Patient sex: M
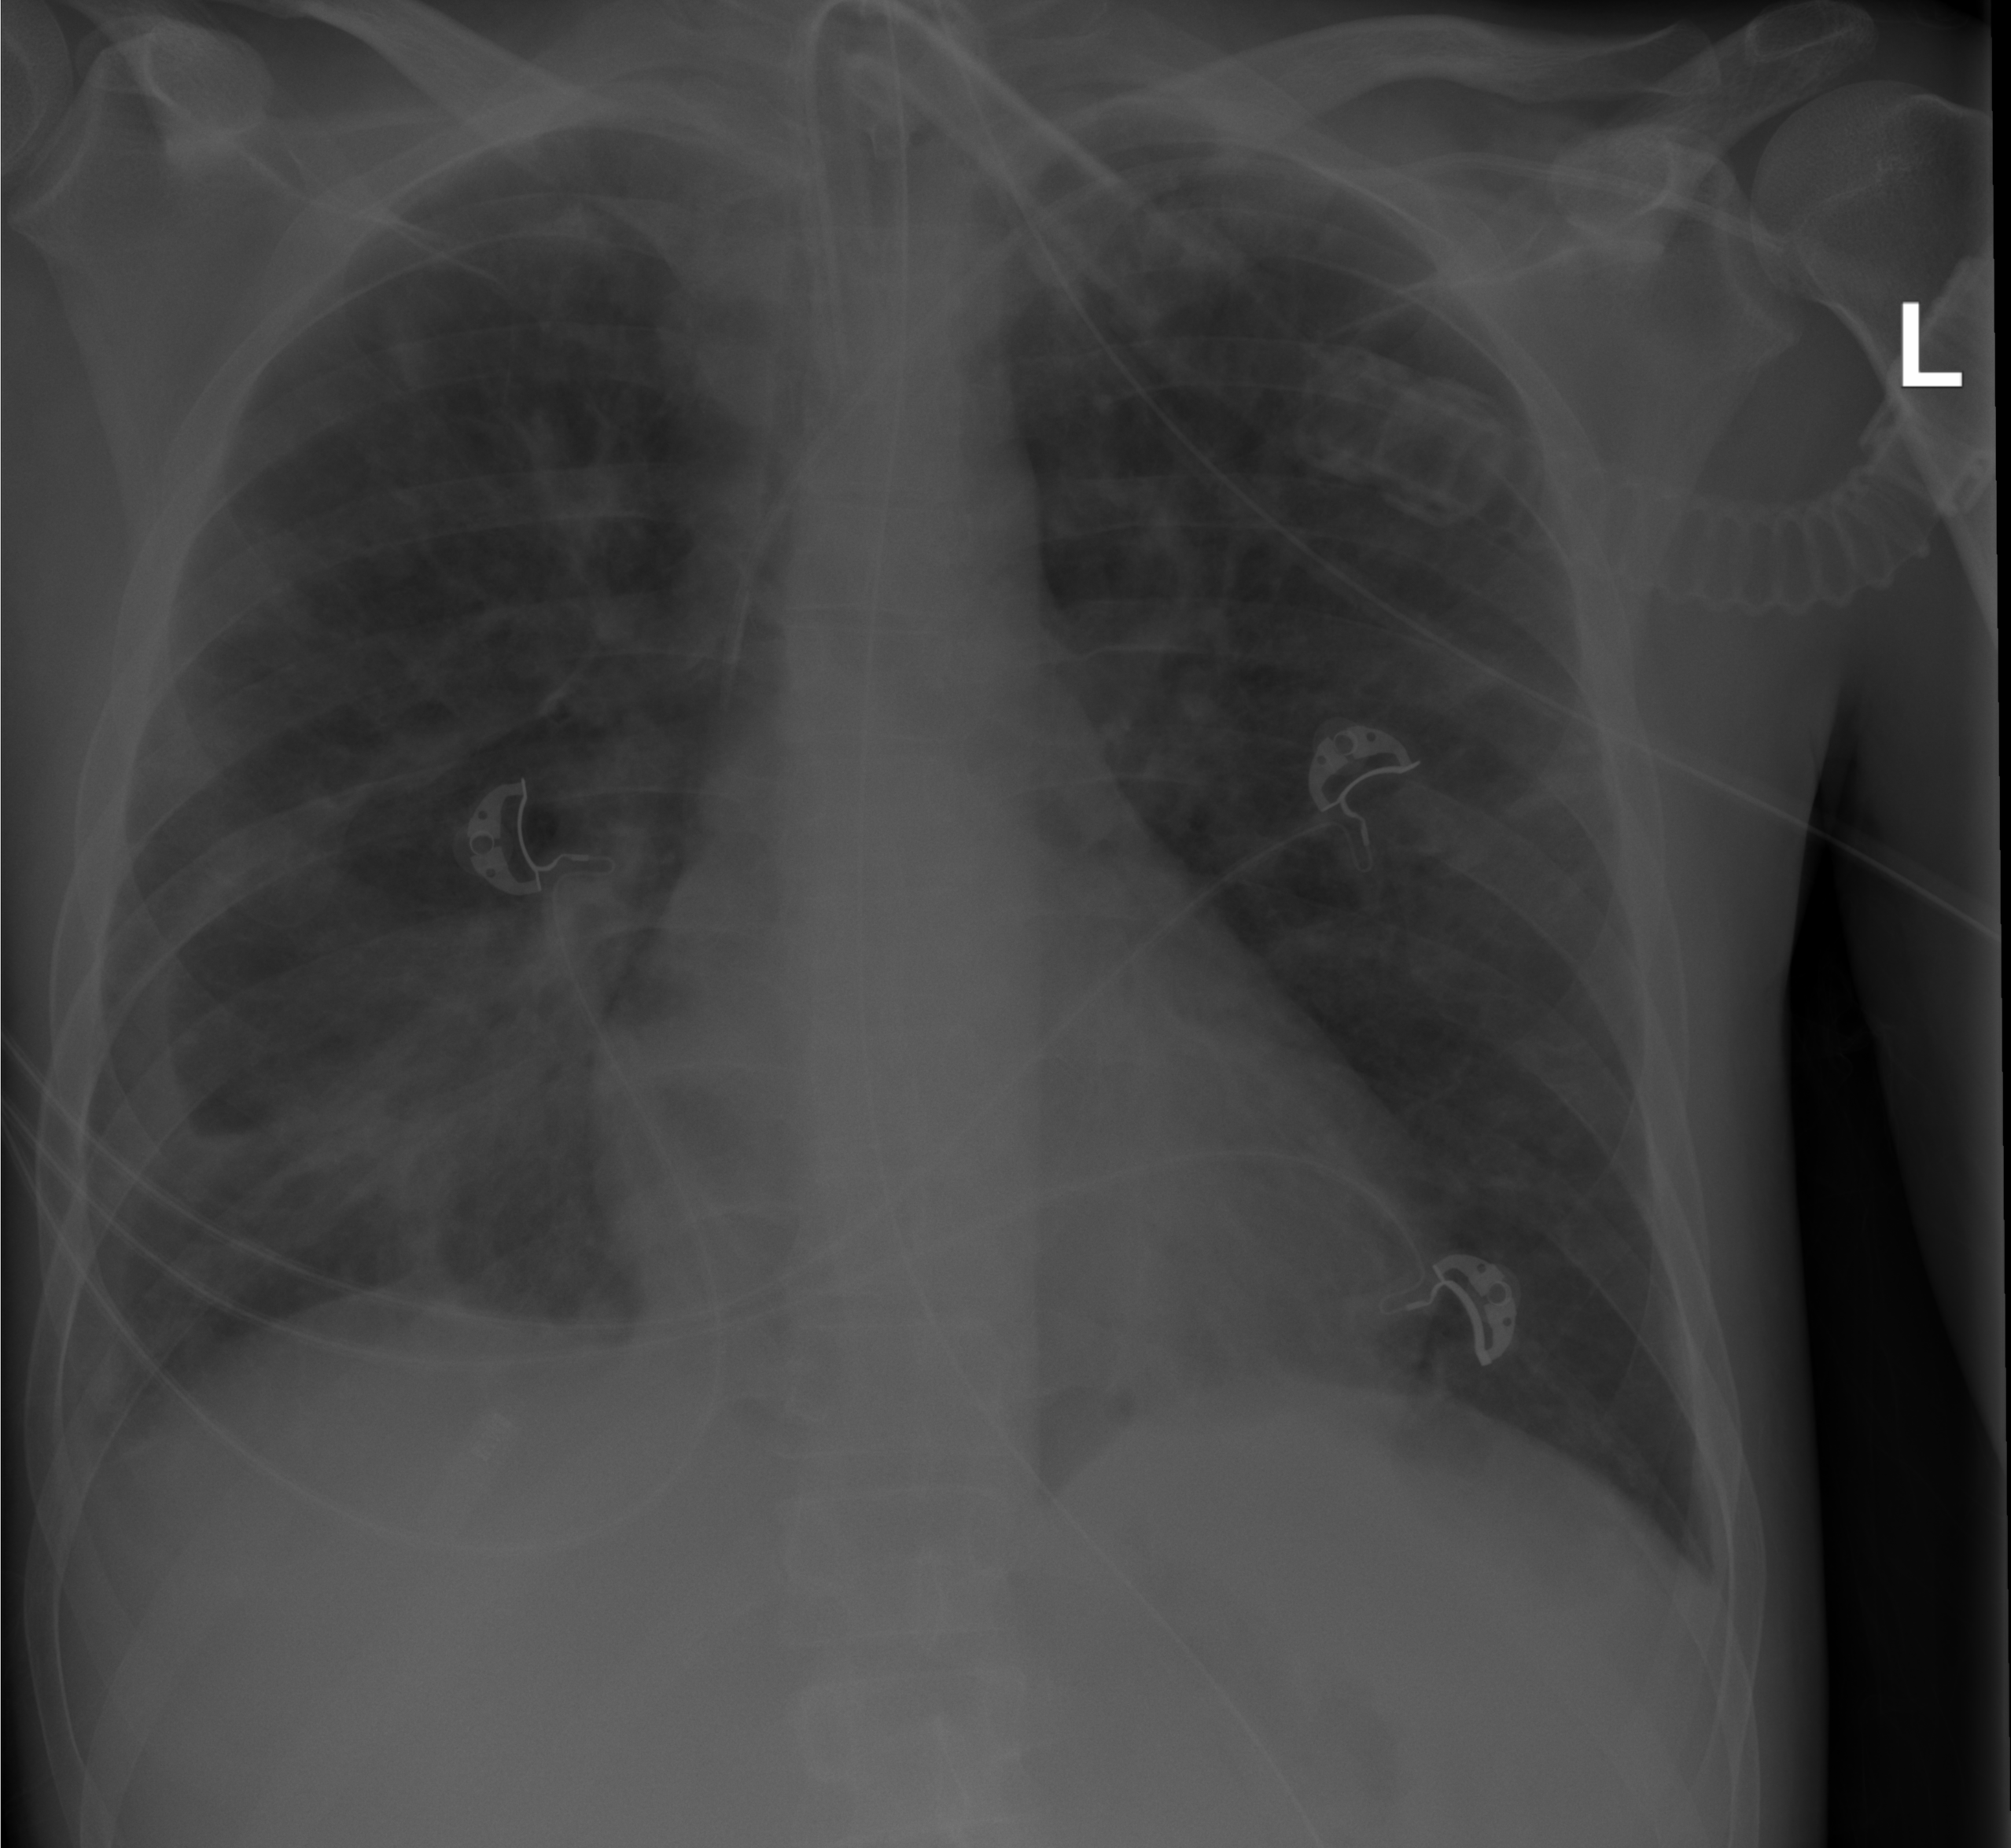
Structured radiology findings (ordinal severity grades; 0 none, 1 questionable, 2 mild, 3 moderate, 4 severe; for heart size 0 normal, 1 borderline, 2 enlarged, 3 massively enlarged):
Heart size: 0
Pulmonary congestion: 3
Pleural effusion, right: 1
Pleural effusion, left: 0
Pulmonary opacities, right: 3
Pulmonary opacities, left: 2
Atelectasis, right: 2
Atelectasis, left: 0